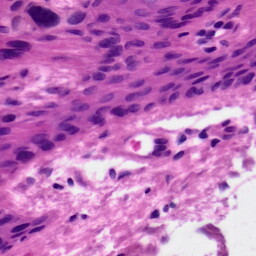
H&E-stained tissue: Skin